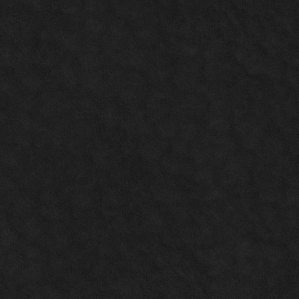
Label: non_frost